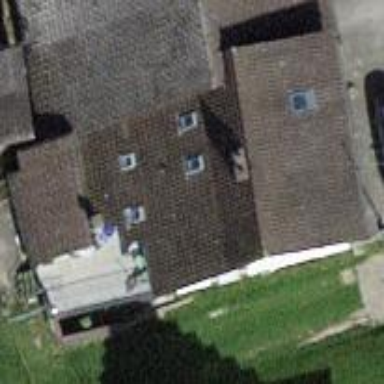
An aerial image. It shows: Building with tiled roof.